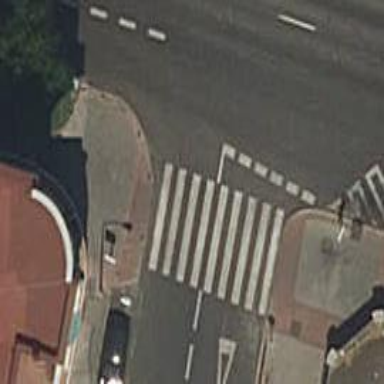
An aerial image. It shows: Uncontrolled road crossing.